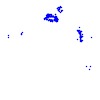
Particle: electron